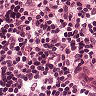
Metastatic tissue present: no